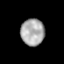
Tissue: prostate
Cell type: T cells
Senescence score: 0.2678
Nuclear area (px): 619
Mean DAPI intensity: 170.17